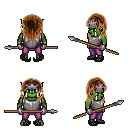
a pixel art fantasy rpg character, male body template, orc, green skin, steel chest armor, magenta pants, brown long hairstyle, purple tiara, metal gloves, ghillies, spear, four views (front, back, left, right), 2x2 character sprite sheet, small pixel art, hard edges, no anti-aliasing